Question: I would like to display the content of csv file in a textarea for my project using jsp, java spring.
I am uploading csv file which consist of user details . After uploading file i want to display content of this into textarea immediately.

Any code or how to do it.
P.S.: I really appreciate if anybody can edit or improve tags.
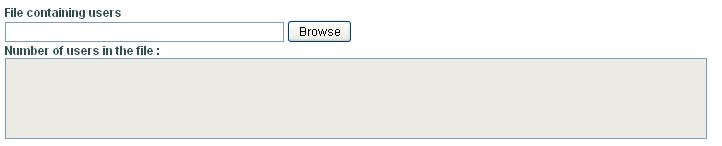
Answer: you may wanna use jquery and jquery plugin <URL>. You will echo the uploaded file in your servlet or whatever. then push that "response" data into your html element...
'''
$('#file_upload').uploadify({
// your configuration...
'onComplete' : function(event, ID, fileObj, response, data) {
$('#yourhtmlelement').html('the contents of the file=' + response);
}
});
'''